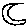
Label: moon